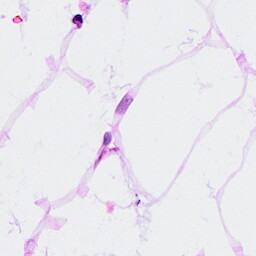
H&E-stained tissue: Breast